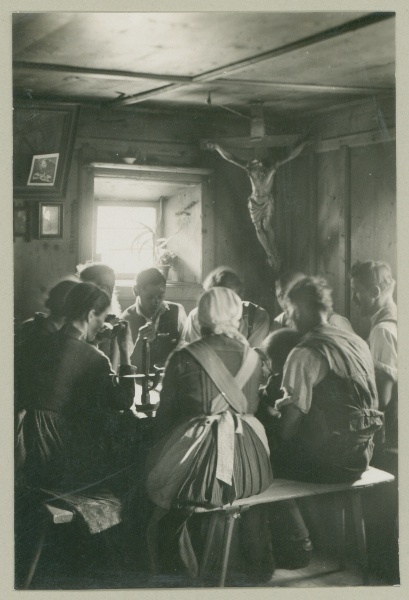
Institution: Österreichisches Museum für Volkskunde Wien
Schlagwörter: berg, dunkel, gruppe, mann, frauen, menschen, sitzen, blume, fenster, frau, holz, kleid, licht, männer, raum, tisch, zimmer, dach, haus, haube, versammlung, hemd, jacke, arm, kleidung, rahmen, bild, hütte, kirche, decke, familie, mutter, vater, pflanze, bauern, schürze, bilder, bilderrahmen, ecke, bäuerin, schürzen, bauernhof, bank, sepia, essen, löffel, runde, kopftuch, kerze, brot, esszimmer, stube, tee, weste, bauer, foto, fotografie, wände, eng, glaube, kreuz, religion, alpen, schwarzweiss, treffen, beten, gebet, mahlzeit, tracht, christus, jesus, kreuzigung, dekce, bürgerlich, kruzifix, trachten, holzbank, rosenkranz, christen, holzhaus, gläubige, tradition, bäuerlich, fromm, herrgottswinkel, gemütlich, mittagessen, mägde, bauerfamilie, shisha, winkel, katholizismus, stammtisch, eckbank, zusammen, burschen, jause, linke hand, abendbrot, fenstzer, alpenländisch, beisammen, beengt, 20. jahrhundert, +, bei tisch, scheinheilig, "jause"+, friteuse, schnittlauch, eine schüssel, hergottswinkel, mittagesssn, 20. jhd., hergottseck, zimmer+, magd knecht